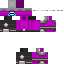
A female human skin with dark skin, wearing brown helmet dressed in a purple hoodie and brown pants, featuring a closed mouth.